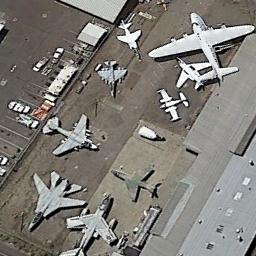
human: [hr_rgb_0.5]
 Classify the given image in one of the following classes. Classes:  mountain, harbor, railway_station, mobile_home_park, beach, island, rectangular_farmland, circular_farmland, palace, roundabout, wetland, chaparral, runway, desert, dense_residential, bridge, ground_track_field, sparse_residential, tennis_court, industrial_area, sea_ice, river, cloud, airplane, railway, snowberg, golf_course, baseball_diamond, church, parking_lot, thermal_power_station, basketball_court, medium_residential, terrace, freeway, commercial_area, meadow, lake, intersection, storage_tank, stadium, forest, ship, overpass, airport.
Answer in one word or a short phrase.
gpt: airplane